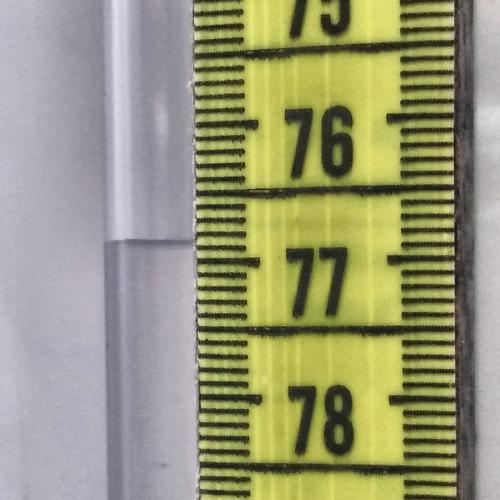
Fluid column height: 76.8 cm